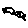
Label: bird